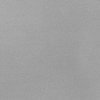
Atmospheric dust classification: dusty